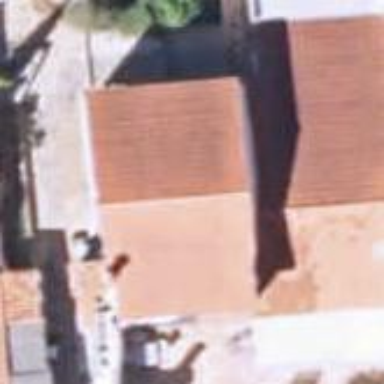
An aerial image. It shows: Simple house.